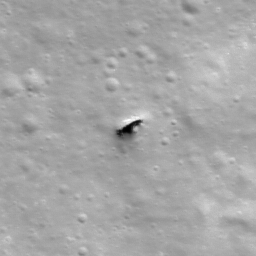
Pit: Stevinus 19
Host crater: Stevinus
Host type: impact_melt
Lunar coordinates: latitude -32.934, longitude 53.798